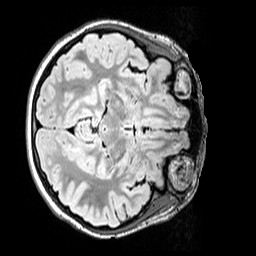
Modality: FLAIR
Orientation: axial
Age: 11
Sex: female
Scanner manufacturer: siemens
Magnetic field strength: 3 T
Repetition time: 5 s
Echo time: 0.388 s